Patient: sex F, age 43
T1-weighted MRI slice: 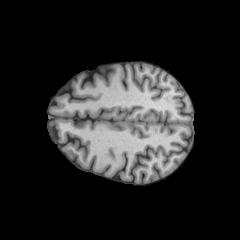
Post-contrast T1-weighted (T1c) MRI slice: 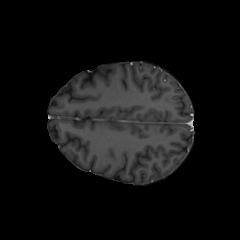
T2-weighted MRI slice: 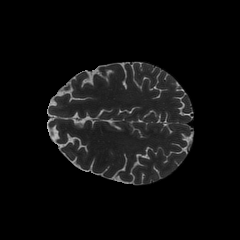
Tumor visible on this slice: no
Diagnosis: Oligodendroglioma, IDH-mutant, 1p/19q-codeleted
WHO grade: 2